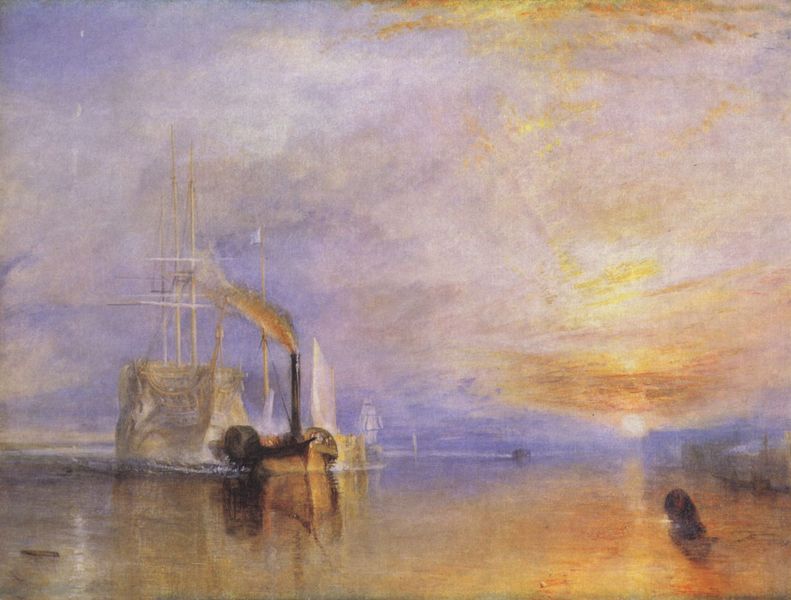
Titel: Die letzte Fahrt der "Fighting Témeraire"
Künstler: William Turner
Standort: London
Institution: Tate Gallery
Schlagwörter: blau, feuer, gemälde, himmel, mann, meer, schatten, wasser, weiß, wolken, aquarell, gelb, impressionismus, landschaft, ocker, sand, see, stadt, ufer, abend, braun, bunt, frau, grau, hell, hintergrund, licht, orange, pastell, schwarz, rot, tier, wolke, expressionismus, malerei, bild, spiegel, dämmerung, ferne, horizont, natur, sonnenaufgang, spiegelung, weite, qualm, rauch, sonne, wasserspiegelung, land, gold, rosa, boot, boote, schornstein, bewölkt, küste, ruhig, schiff, schiffe, segel, segelschiffe, strand, wellen, fahne, fischer, mast, segelschiff, warm, farben, dunst, lila, nebel, sonnenuntergang, violett, klein, schlot, hafen, rad, masten, dampf, dampfer, dampfschiff, querformat, raddampfer, turner, untergang, wetter, monet, abendrot, unscharf, pinselduktus, james, landschaftsbild, verschwommen, rollen, industrialisierung, anker, schemen, morgenröte, tonne, boje, aquarel, himmer, dreimaster, william, barke, rettungsboot, william turner, piraten, abgetakelt, hagen, menschleer, sonnernuntergang, horiz, 19. jahrhundert, sonneununtergang, jmw, dsmpfschiff, sonnenaugang, dampfschlepper, kleinformati